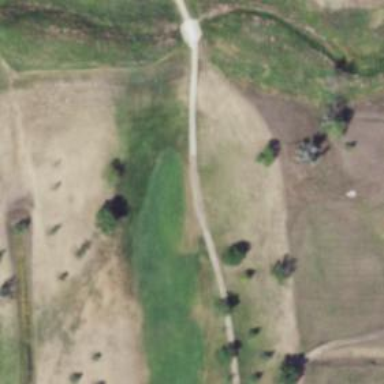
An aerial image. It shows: Driveway serving as golf cart path.